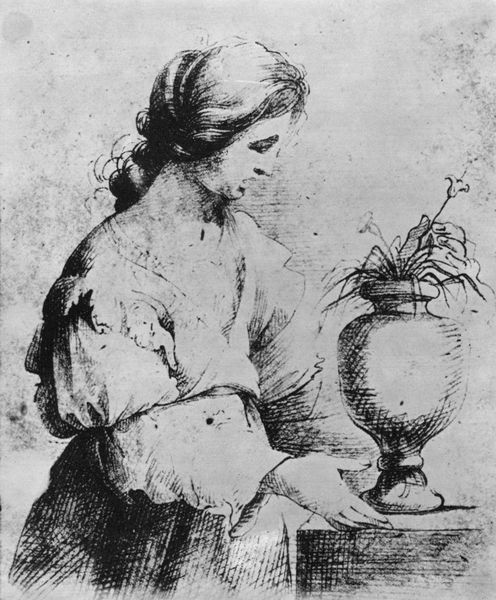
Titel: Reproduktion mittels Kalotypie einer »lithographischen Inkunabel« aus dem Atelier Senefelders in München
Künstler: William Henry Fox Talbot
Schlagwörter: feder, hand, schatten, weiß, mädchen, ausschnitt, blume, blumen, finger, frau, frisur, grau, haar, hintergrund, kleid, licht, mund, nase, profil, schwarz, skizze, tisch, zeichnung, blüte, dame, gras, gürtel, rock, jung, augen, bluse, falten, ärmel, hände, portrait, porträt, gräser, auge, gewand, haare, pflanze, dekollete, lippen, schulter, zart, krug, vase, blumentopf, topf, holzschnitt, magd, blumenvase, grafik, graphik, haarband, nacken, wasse, kopftuch, zopf, tusche, gefäß, druck, schwarzweiss, schraffur, radierung, stich, welk, brief, struktur, zupfen, ablage, schmucklos, anfassen, pflege, handlung, krater, casr, sorgfalt, vorsichtig, sogfalt, efäss, klöeid, blume tisch